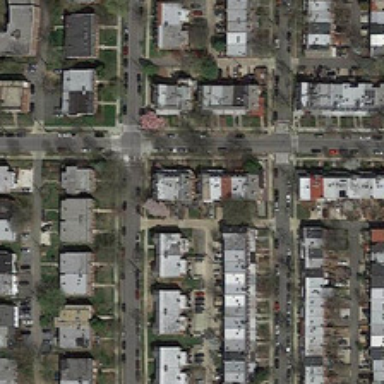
Many buildings and green trees are in a dense residential area .